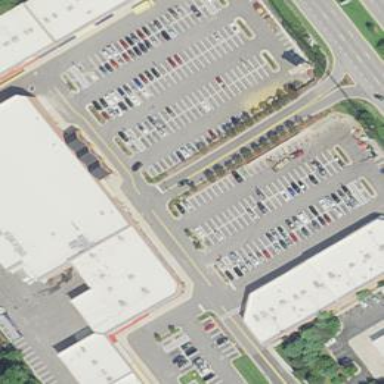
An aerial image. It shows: Retail area.